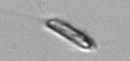
Label: Chrysochromulina